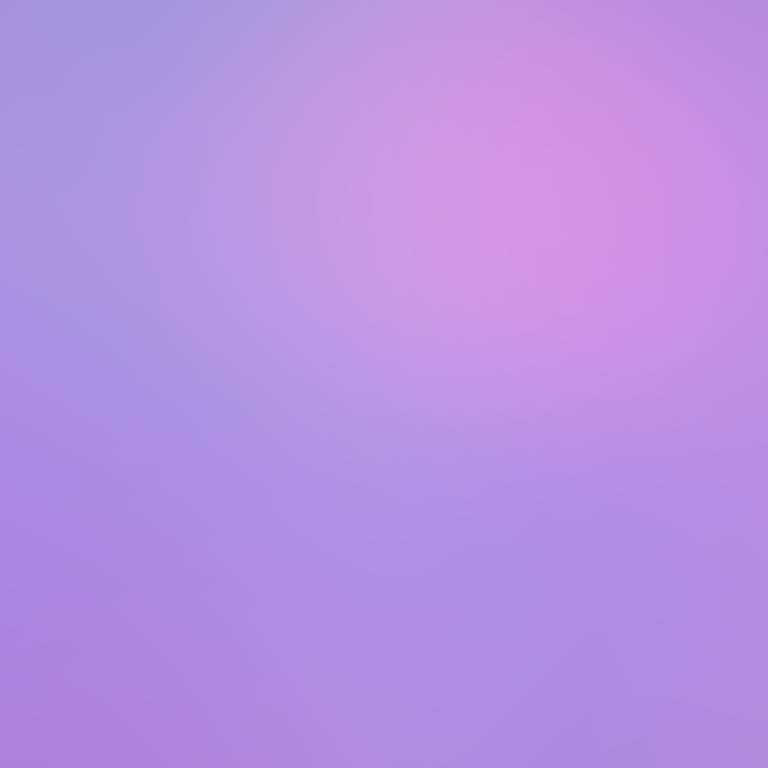
Abstract light effect, smooth gradient from soft lavender to gentle pink, serene atmosphere, diffuse glow, no room, no furniture, no objects.